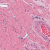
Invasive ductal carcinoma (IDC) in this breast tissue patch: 0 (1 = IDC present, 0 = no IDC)